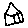
Label: house